Question: Another query for employee payroll..
This time I would like to generate the employee payslip for every employee in Crystal Reports by fetching information from a SQL Server database in desires format given below

and the thing I want to know is how to design the Crystal Report as in given image and get the dynamic details for each employee and generate employee payslips in Crystal Report
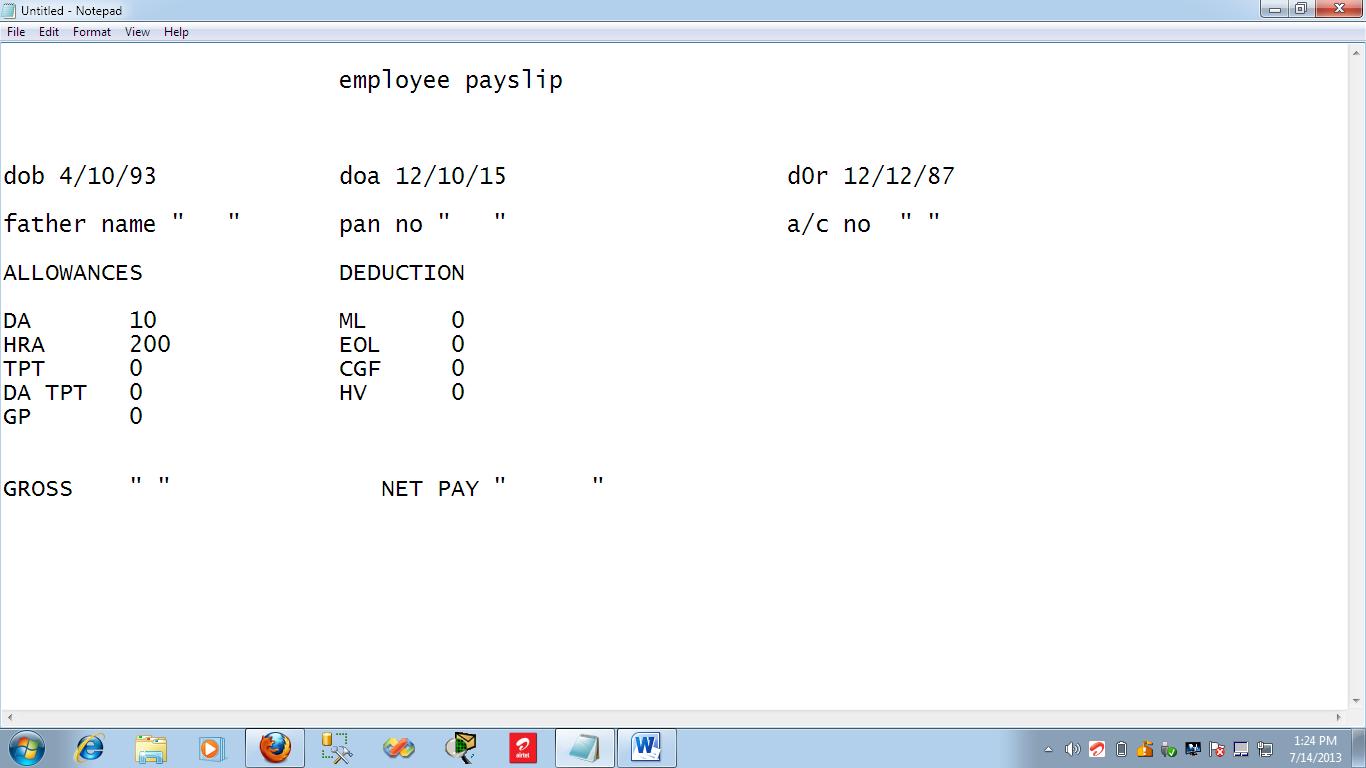
Answer: the thing where was i stucking is i m not getting the concept of header and details in crystal report but now i cleared it on my own..i desgined the above report by just dragging all fields in details section of crystal report and then arranging them as needed..